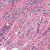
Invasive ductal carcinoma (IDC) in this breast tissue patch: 1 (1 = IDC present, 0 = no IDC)